Current action and preconditions to check: trajectory_clear

Your task: For each precondition in the list above, predict whether it will hold at this action.

Consider the current scene as observed from the mobile robot's camera, and analyze the predicted future states of all dynamic agents (e.g., people, animals, vehicles, or any moving entities) within the NEXT SECOND.

IMPORTANT: Only answer "very likely" if you are absolutely certain—based on strong, clear evidence—that a dynamic agent will violate the precondition in the predicted future state. Do NOT answer "very likely" for unlikely, ambiguous, or low-probability risks.

Ask yourself for each precondition: Is there a high probability, with clear and convincing evidence, that the predicted future states of any dynamic agent will interfere with the predicted future state of the currently executing action within the NEXT SECOND, causing that precondition to fail?

Assess the risk level based on these predictions. Use "likely" or "very likely" if motions create a clear risk of interference.

Use "neutral" or "improbable" if agents are nearby but their predicted paths are clearly diverging or non-conflicting.

Failure Risk Categories: "very improbable", "improbable", "neutral", "likely", "very likely"

Answer Format: Output ONLY the probability_of_failure value from these categories: "very improbable", "improbable", "neutral", "likely", "very likely"

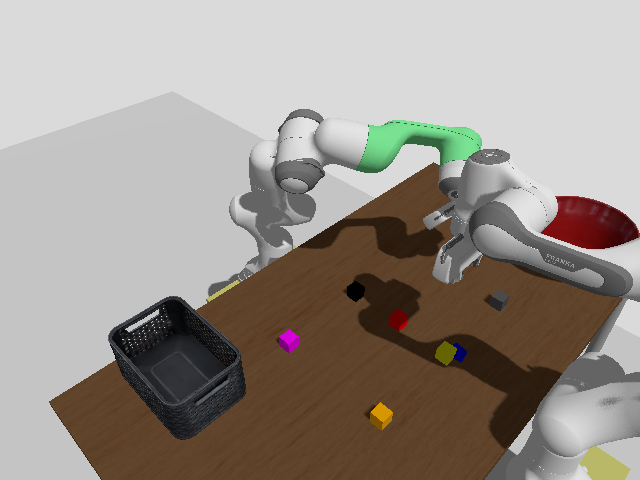

Answer: very improbable